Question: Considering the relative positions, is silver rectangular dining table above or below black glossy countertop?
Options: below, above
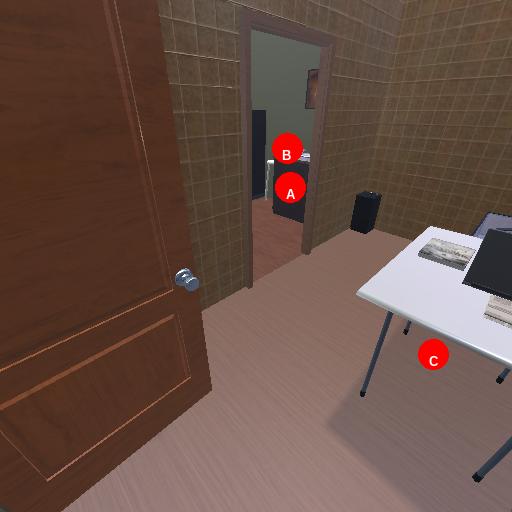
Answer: below